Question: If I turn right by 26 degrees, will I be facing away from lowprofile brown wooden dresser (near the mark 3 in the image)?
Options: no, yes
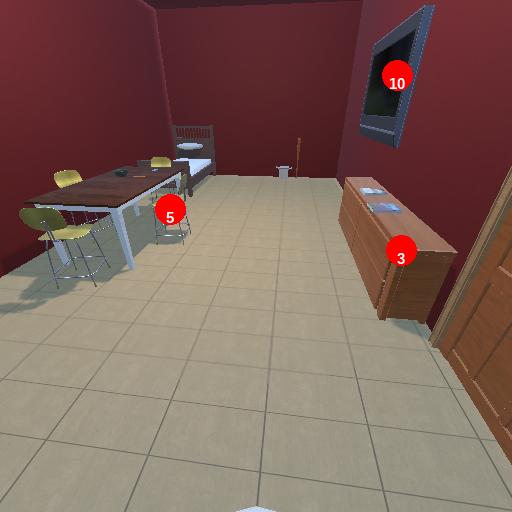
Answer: no